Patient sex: M
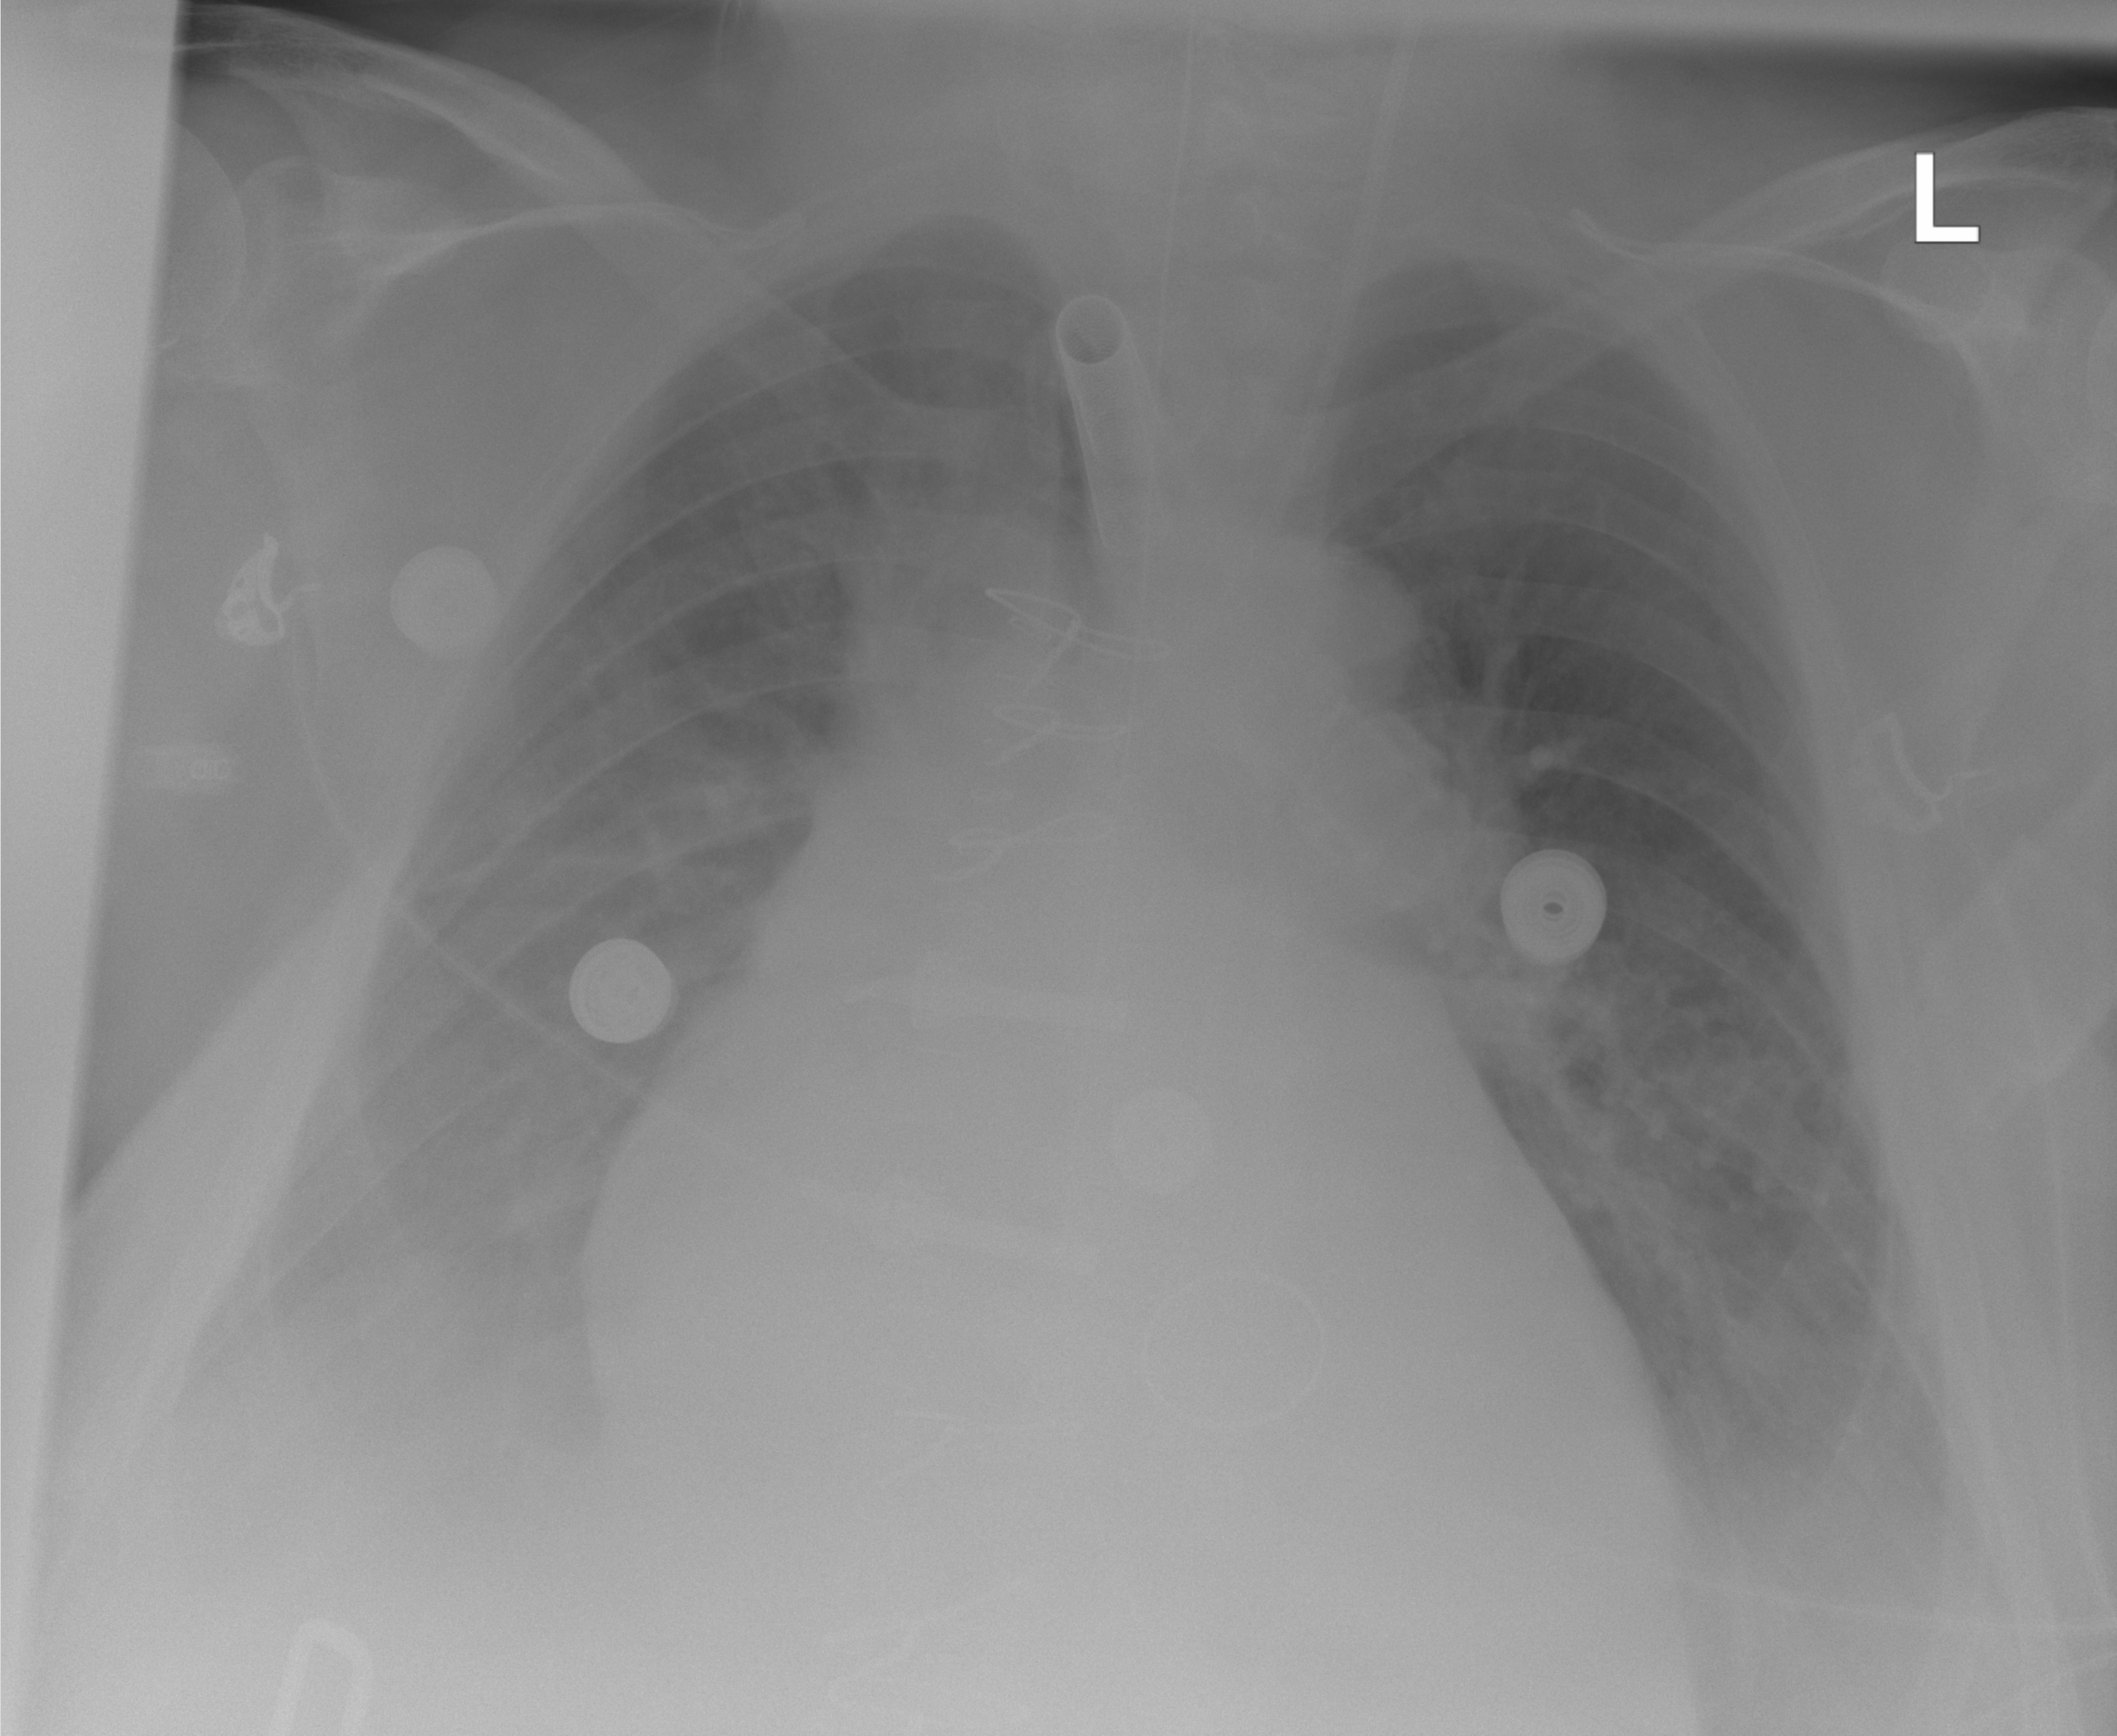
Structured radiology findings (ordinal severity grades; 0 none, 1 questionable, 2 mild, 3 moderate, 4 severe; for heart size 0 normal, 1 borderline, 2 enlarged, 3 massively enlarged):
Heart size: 3
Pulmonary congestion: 2
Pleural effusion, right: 2
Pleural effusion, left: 2
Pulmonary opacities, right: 0
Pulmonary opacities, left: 0
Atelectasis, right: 3
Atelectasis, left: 2